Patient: sex M, age 60
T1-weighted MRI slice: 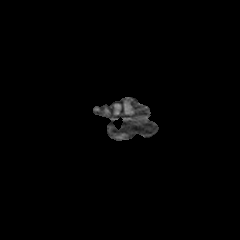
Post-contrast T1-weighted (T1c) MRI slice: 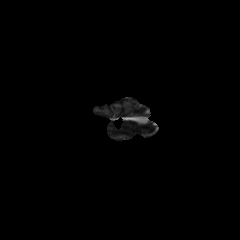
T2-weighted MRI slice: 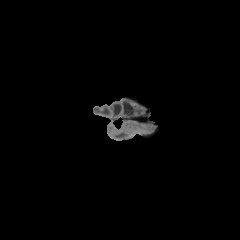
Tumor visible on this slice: no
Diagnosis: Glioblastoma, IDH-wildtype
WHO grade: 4